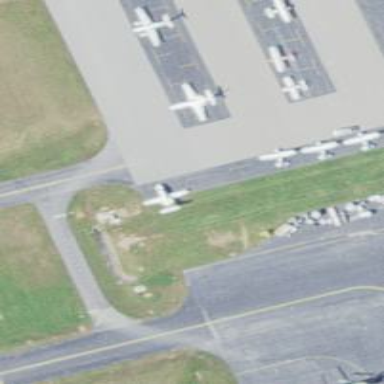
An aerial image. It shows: Asphalt taxiway in the airport.